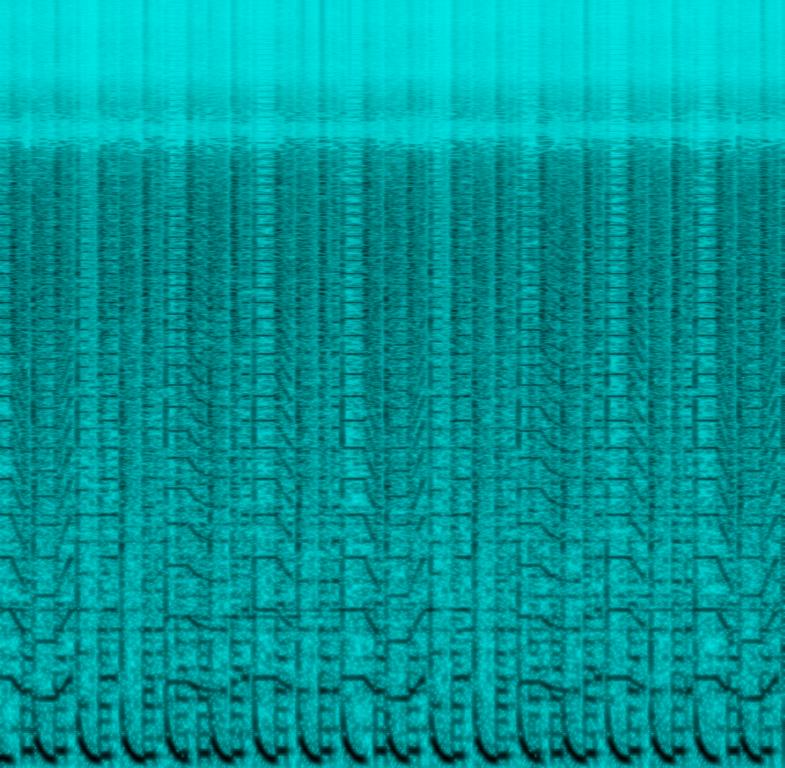
The Electro song features a filter modulated synth melody, groovy synth bass, shimmering hi hats, punchy kick and snare hits, followed by short snare roll, haunting synth lead, low pitched male vocal introducing the section and high pitched riser that builds the energy up. It sounds energetic, upbeat and exciting - like something you would hear in clubs.